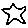
Label: star